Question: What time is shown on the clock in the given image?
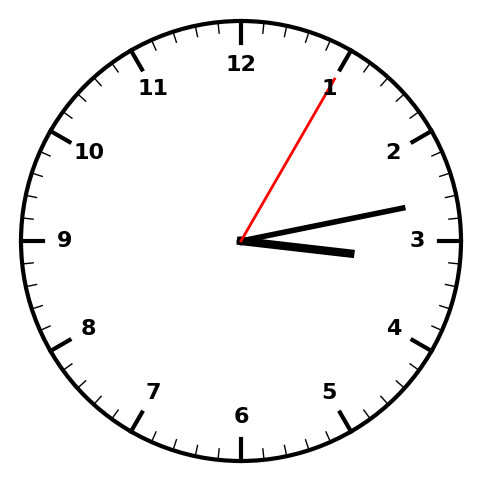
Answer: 03:13:05